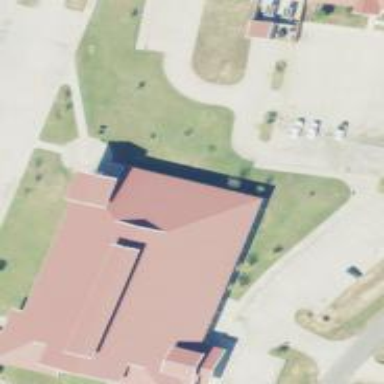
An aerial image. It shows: College building.